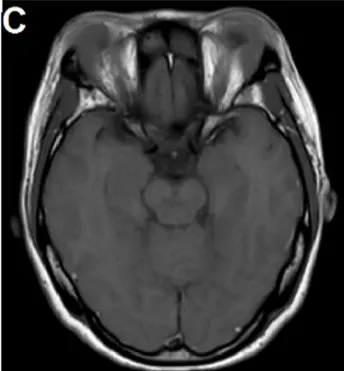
T1-weighted images post-contrast showed that the lacrimal glands are remarkably and homogeneously enhanced.
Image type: radiology (mri)